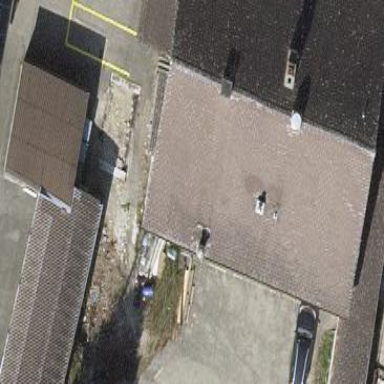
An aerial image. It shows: Building that houses restaurant.